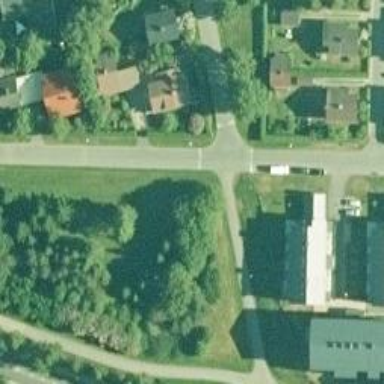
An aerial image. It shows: Asphalt cycleway.